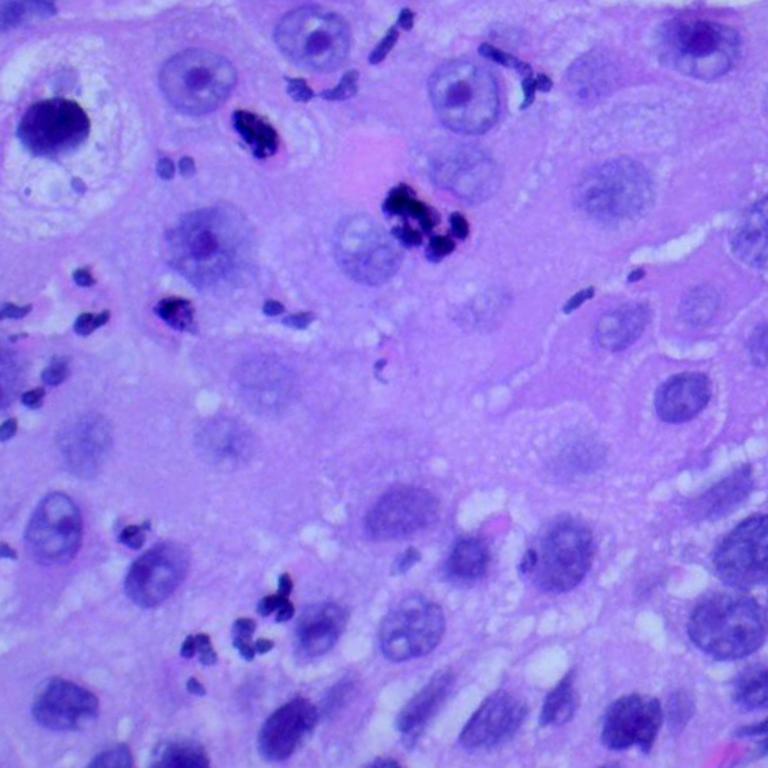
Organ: lung
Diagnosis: squamous carcinomas